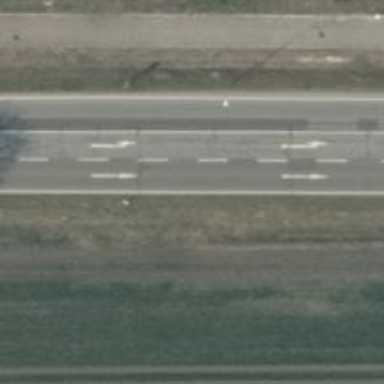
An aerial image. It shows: Primary road with asphalt surface.